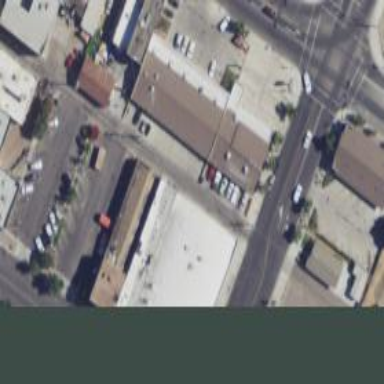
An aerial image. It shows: Commercial building with furniture shop.